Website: apple
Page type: customer-info-address
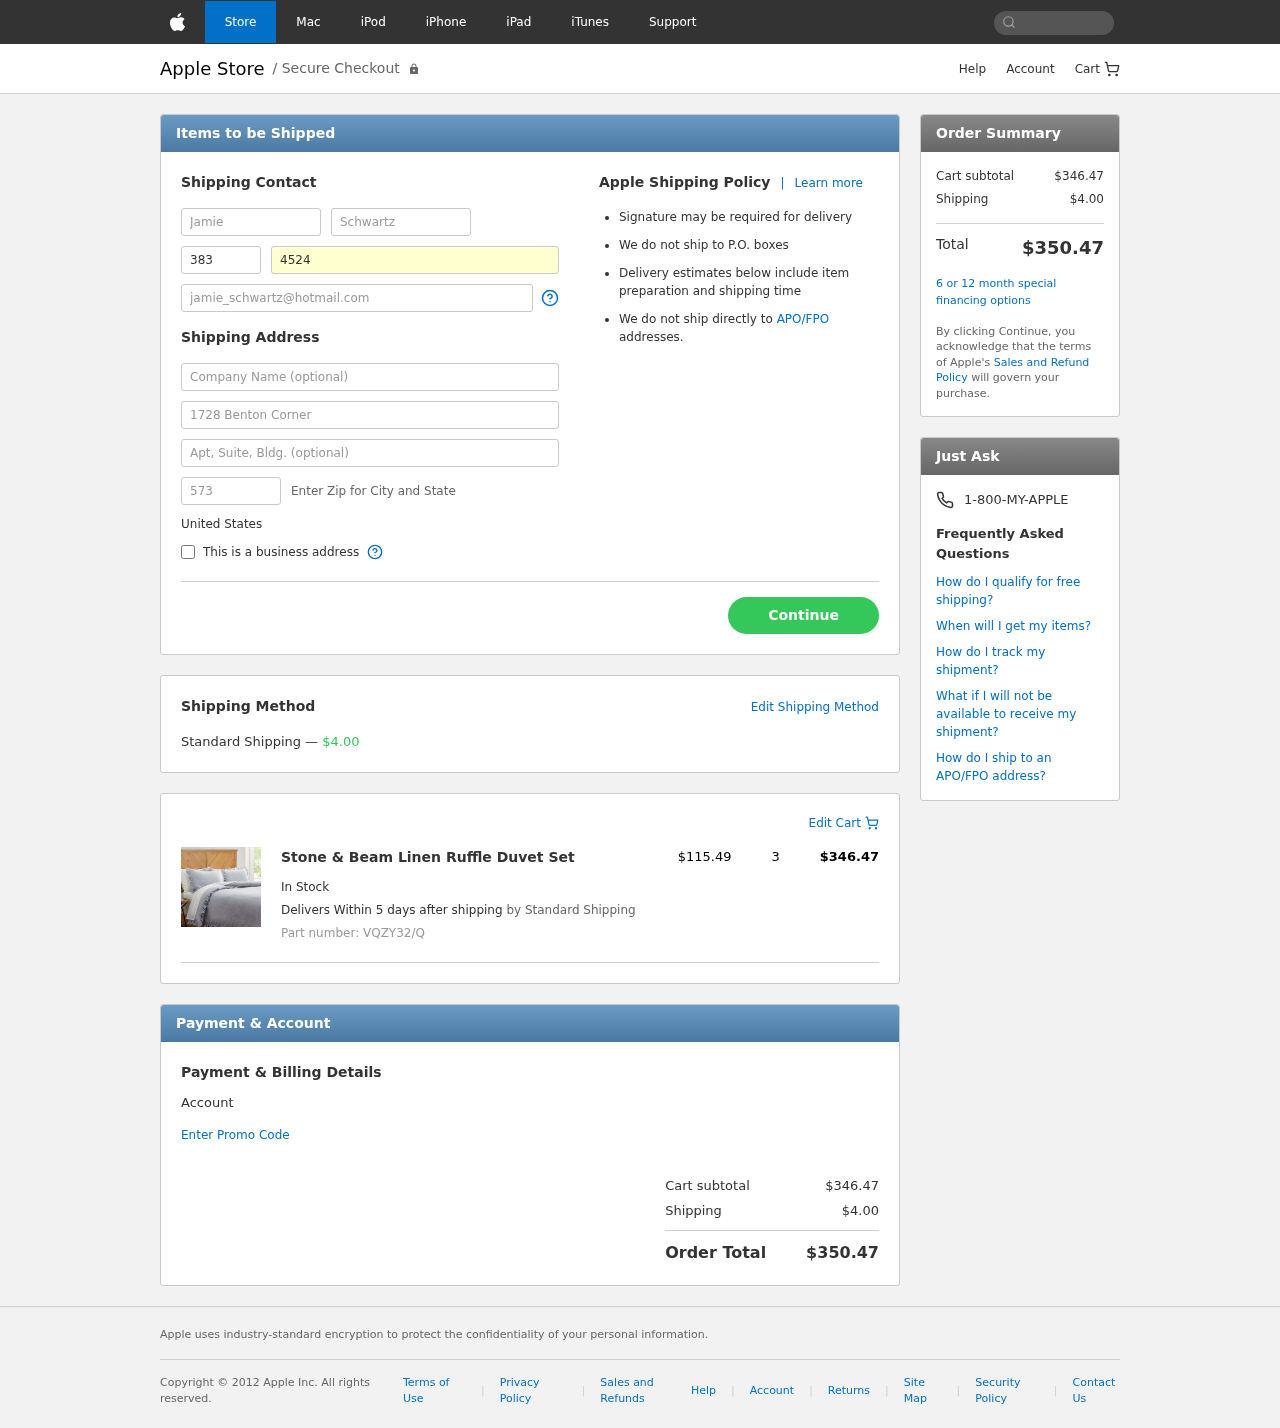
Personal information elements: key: PII_COUNTRY
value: United States
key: PII_FIRSTNAME
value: Jamie
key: PII_LASTNAME
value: Schwartz
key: PII_PHONE_AREA
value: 383
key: PII_PHONE_LINE
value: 4524
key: PII_EMAIL
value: jamie_schwartz@hotmail.com
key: PII_STREET
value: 1728 Benton Corner
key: PII_POSTCODE
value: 57332
Product elements: key: PRODUCT1_NAME
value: Stone & Beam Linen Ruffle Duvet Set
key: PRODUCT1_PRICE
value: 115.49
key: PRODUCT1_QUANTITY
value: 3
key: PRODUCT1_SKU
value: VQZY32/Q
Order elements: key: ORDER_SHIPPING_COST
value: $4.00
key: ORDER_ITEM_TOTAL
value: $346.47
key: ORDER_SUBTOTAL
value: $346.47
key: ORDER_TOTAL
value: $350.47